Field crop: tomato
Growth stage: 1
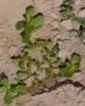
Species: portulaca